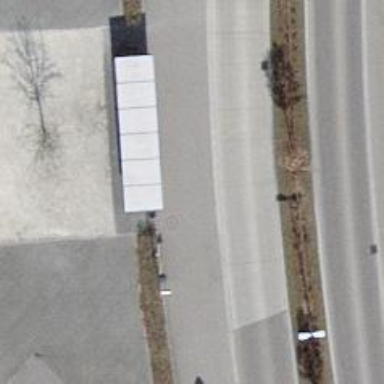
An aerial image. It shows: Platform with shelter for public transport.